Aerial crown-view tile of a tropical tree (Barro Colorado Island, Panama), acquired 20250915:
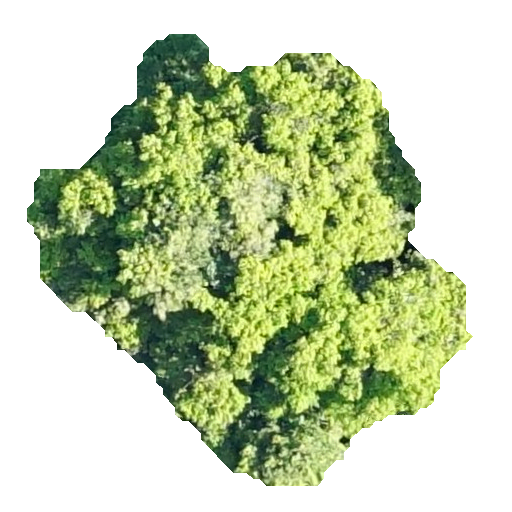
Species: Prioria copaifera
GBIF accepted scientific name: Prioria copaifera
Crown area: 180.851 m²